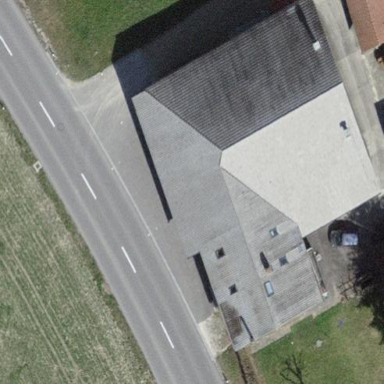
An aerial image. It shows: Building with tile roof.